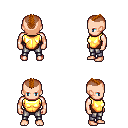
a pixel art fantasy rpg character, male body template, human, light skin, gold chest armor, metal pants, brunette short mohawk hairstyle, four views (front, back, left, right), 2x2 character sprite sheet, small pixel art, hard edges, no anti-aliasing